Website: bh-photo
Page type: receipt
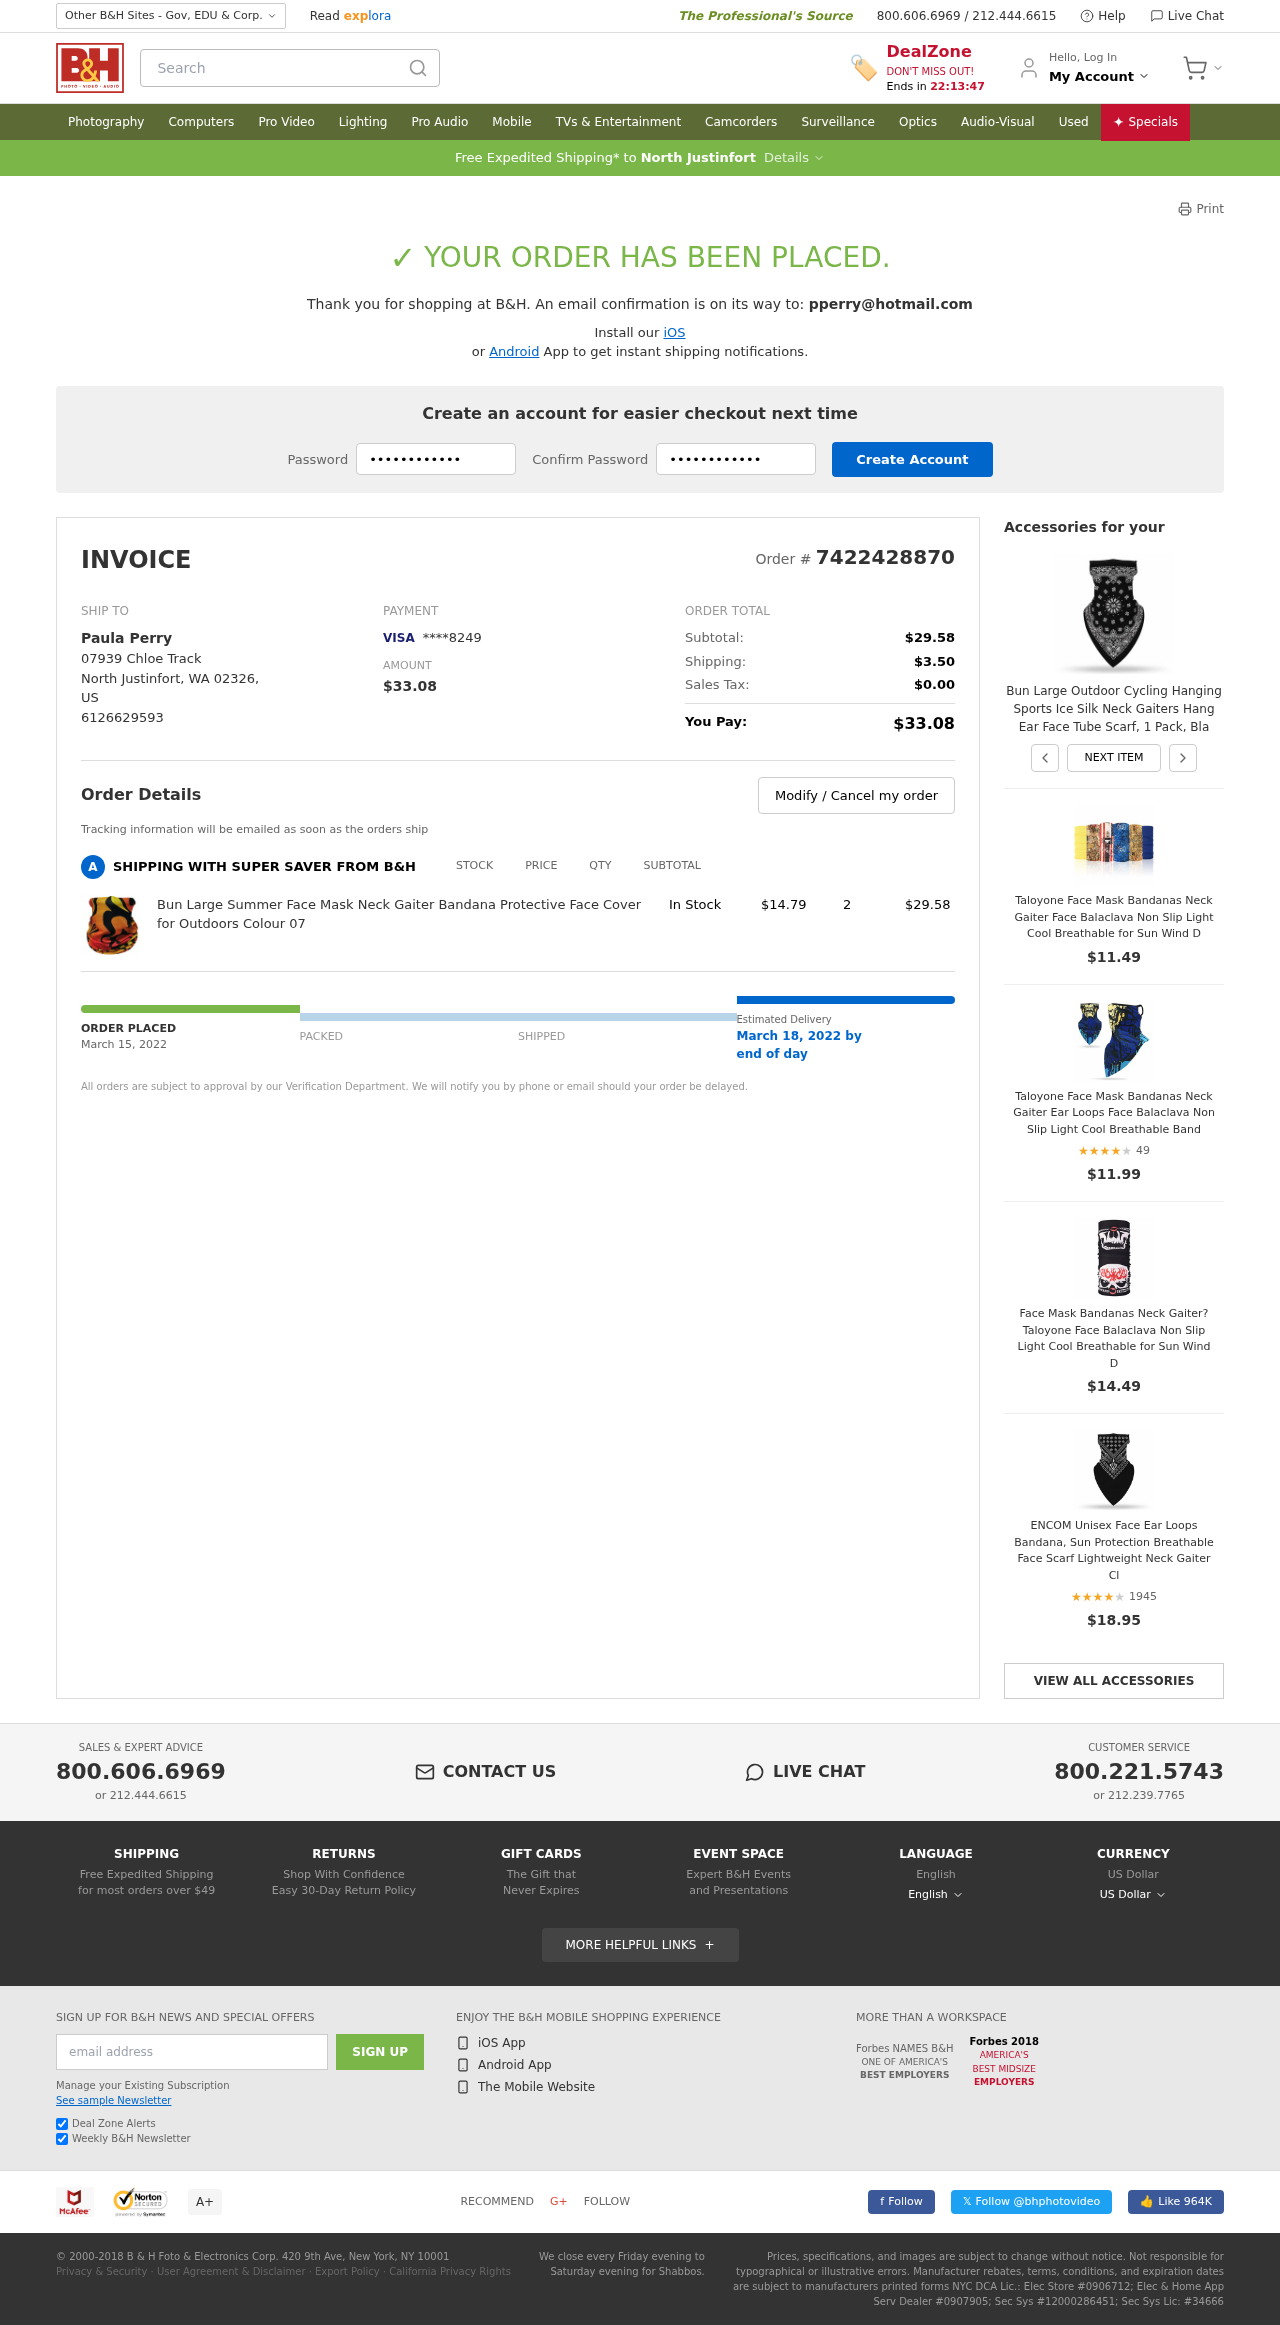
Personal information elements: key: PII_CARD_LAST4
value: ****8249
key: PII_CARD_TYPE
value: VISA
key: PII_CITY
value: North Justinfort
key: PII_COUNTRY_CODE
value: US
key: PII_EMAIL
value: pperry@hotmail.com
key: PII_FULLNAME
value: Paula Perry
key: PII_PHONE
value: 6126629593
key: PII_POSTCODE
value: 02326
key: PII_STATE_ABBR
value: WA
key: PII_STREET
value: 07939 Chloe Track
Product elements: key: PRODUCT1_NAME
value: Bun Large Summer Face Mask Neck Gaiter Bandana Protective Face Cover for Outdoors Colour 07
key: PRODUCT1_PRICE
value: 14.79
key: PRODUCT1_QUANTITY
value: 2
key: PRODUCT2_NAME
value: Bun Large Outdoor Cycling Hanging Sports Ice Silk Neck Gaiters Hang Ear Face Tube Scarf, 1 Pack, Bla
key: PRODUCT3_NAME
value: Taloyone Face Mask Bandanas Neck Gaiter Face Balaclava Non Slip Light Cool Breathable for Sun Wind D
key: PRODUCT3_PRICE
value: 11.49
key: PRODUCT4_NAME
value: Taloyone Face Mask Bandanas Neck Gaiter Ear Loops Face Balaclava Non Slip Light Cool Breathable Band
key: PRODUCT4_NUM_RATINGS
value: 49
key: PRODUCT4_PRICE
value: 11.99
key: PRODUCT4_RATING
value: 3.9
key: PRODUCT5_NAME
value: Face Mask Bandanas Neck Gaiter?Taloyone Face Balaclava Non Slip Light Cool Breathable for Sun Wind D
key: PRODUCT5_PRICE
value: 14.49
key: PRODUCT6_NAME
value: ENCOM Unisex Face Ear Loops Bandana, Sun Protection Breathable Face Scarf Lightweight Neck Gaiter Cl
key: PRODUCT6_NUM_RATINGS
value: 1945
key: PRODUCT6_PRICE
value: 18.95
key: PRODUCT6_RATING
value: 3.9
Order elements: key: ORDER_ID
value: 7422428870
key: ORDER_TOTAL
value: $33.08
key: ORDER_SUBTOTAL
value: $29.58
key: ORDER_SHIPPING_COST
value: $3.50
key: ORDER_TAX
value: $0.00
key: ORDER_DATE
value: March 15, 2022
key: ORDER_DELIVERY_DATE
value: March 18, 2022 by
Search elements: key: HEADER_SEARCH
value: Search